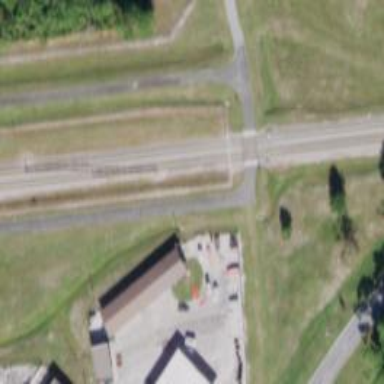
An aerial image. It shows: Level crossing along the railway.